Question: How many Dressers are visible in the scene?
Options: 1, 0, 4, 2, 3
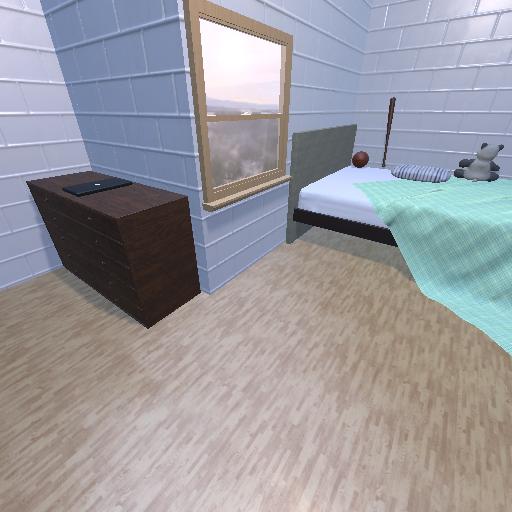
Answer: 1